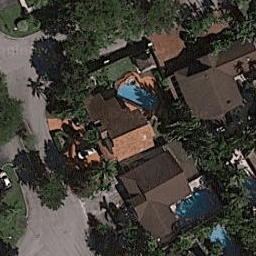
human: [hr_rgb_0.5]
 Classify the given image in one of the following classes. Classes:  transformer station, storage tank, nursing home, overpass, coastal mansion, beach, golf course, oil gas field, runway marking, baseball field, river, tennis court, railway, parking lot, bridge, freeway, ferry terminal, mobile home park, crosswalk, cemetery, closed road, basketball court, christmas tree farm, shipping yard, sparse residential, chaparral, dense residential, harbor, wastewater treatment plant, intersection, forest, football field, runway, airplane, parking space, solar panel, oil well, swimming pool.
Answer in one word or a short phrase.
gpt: coastal mansion